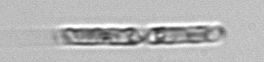
Label: Dactyliosolen_fragilissimus